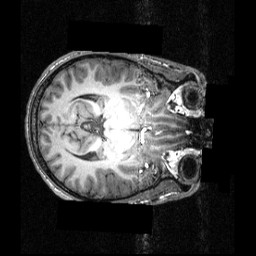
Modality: T1w
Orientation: axial
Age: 24
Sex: male
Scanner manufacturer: siemens
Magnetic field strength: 3.951 T
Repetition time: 1.5 s
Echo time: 0.00339 s